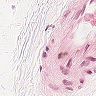
Metastatic tissue present: no